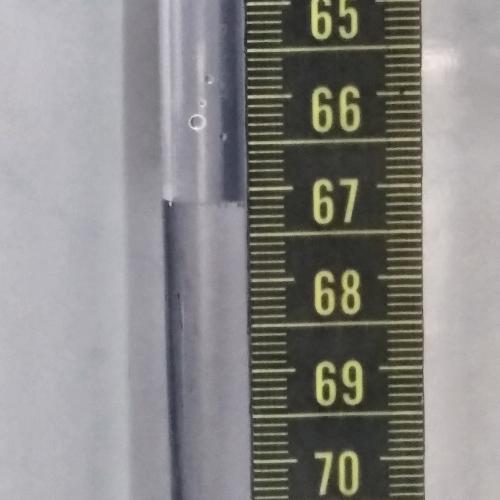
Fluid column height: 67.2 cm